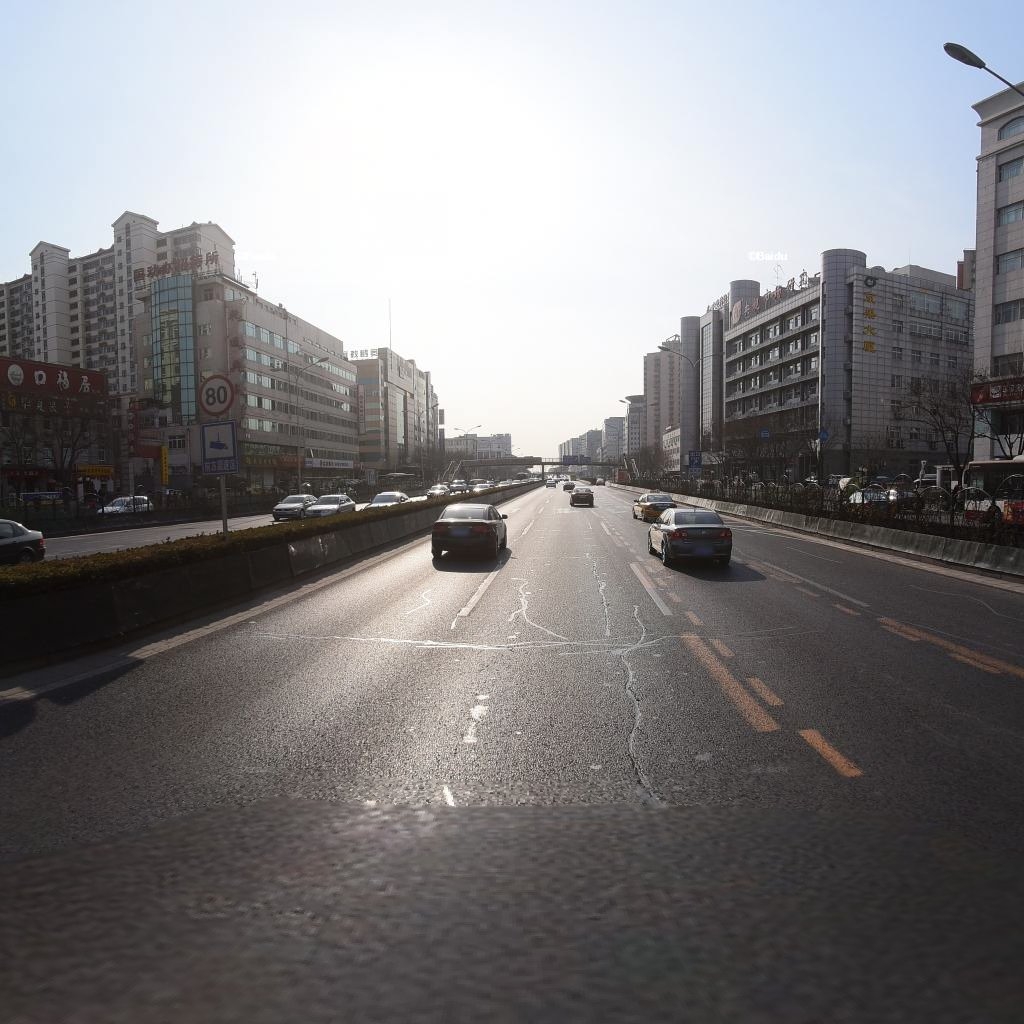
Region: Xicheng
Road damage annotations: longitudinal patch, transverse patch, longitudinal patch, longitudinal patch, longitudinal patch, longitudinal patch, longitudinal patch